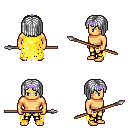
a pixel art fantasy rpg character, male body template, human, tanned skin, yellow tattered cape, gold greaves, white pageboy hairstyle, purple tiara, spear, four views (front, back, left, right), 2x2 character sprite sheet, small pixel art, hard edges, no anti-aliasing